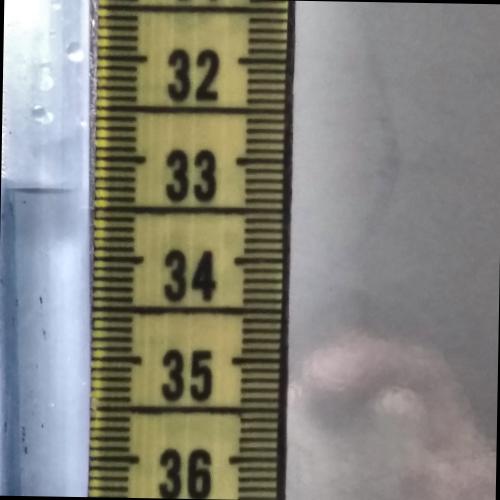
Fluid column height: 33.3 cm